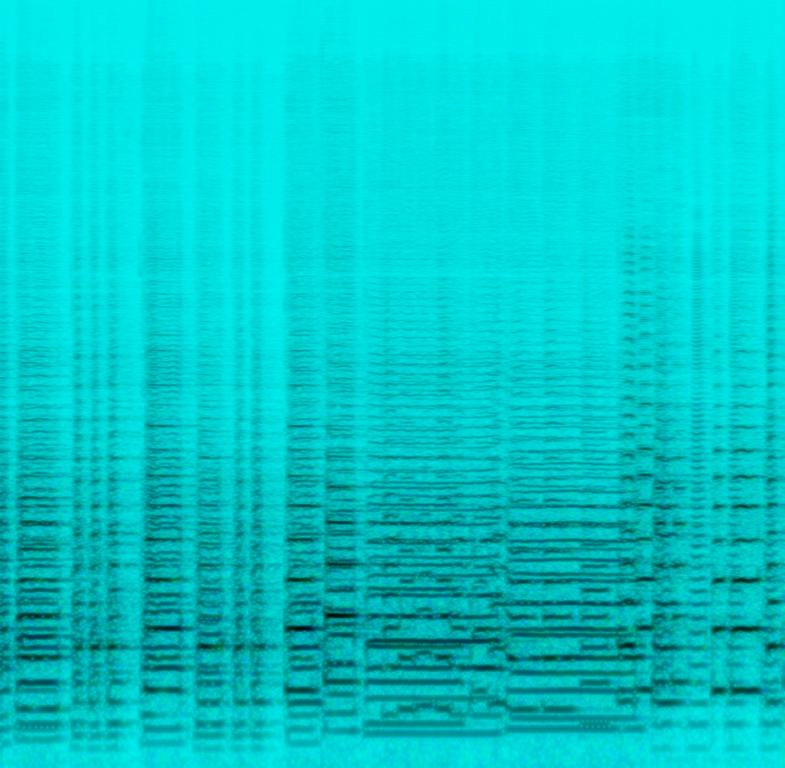
The low quality recording features multiple layers of french horn melodies. It sounds passionate, a bit muddy and soulful.